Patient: sex F, age 34
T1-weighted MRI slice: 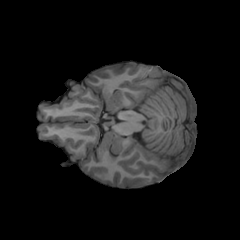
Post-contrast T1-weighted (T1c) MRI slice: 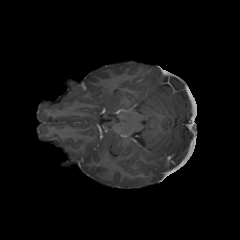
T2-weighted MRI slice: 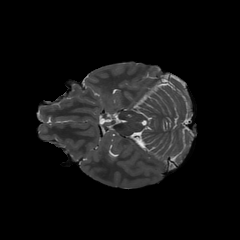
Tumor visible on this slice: yes
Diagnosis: Astrocytoma, IDH-mutant
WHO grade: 3